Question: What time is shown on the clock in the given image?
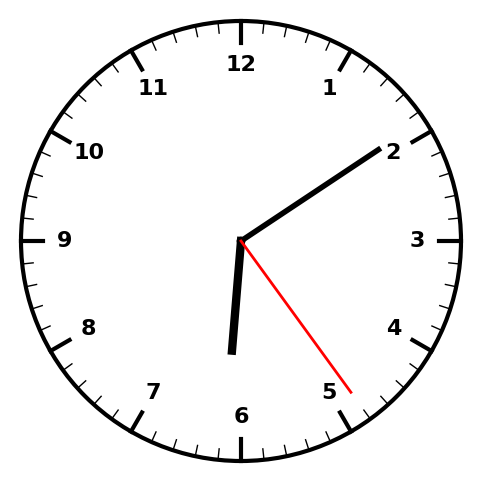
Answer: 06:09:24